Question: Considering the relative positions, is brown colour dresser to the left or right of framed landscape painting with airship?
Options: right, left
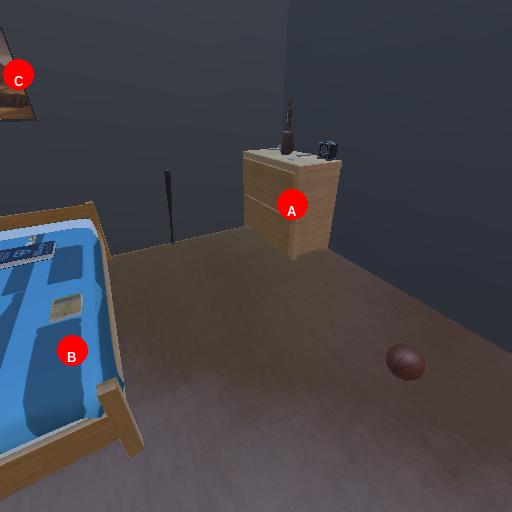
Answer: right